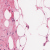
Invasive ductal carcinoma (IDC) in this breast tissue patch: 0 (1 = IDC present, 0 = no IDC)